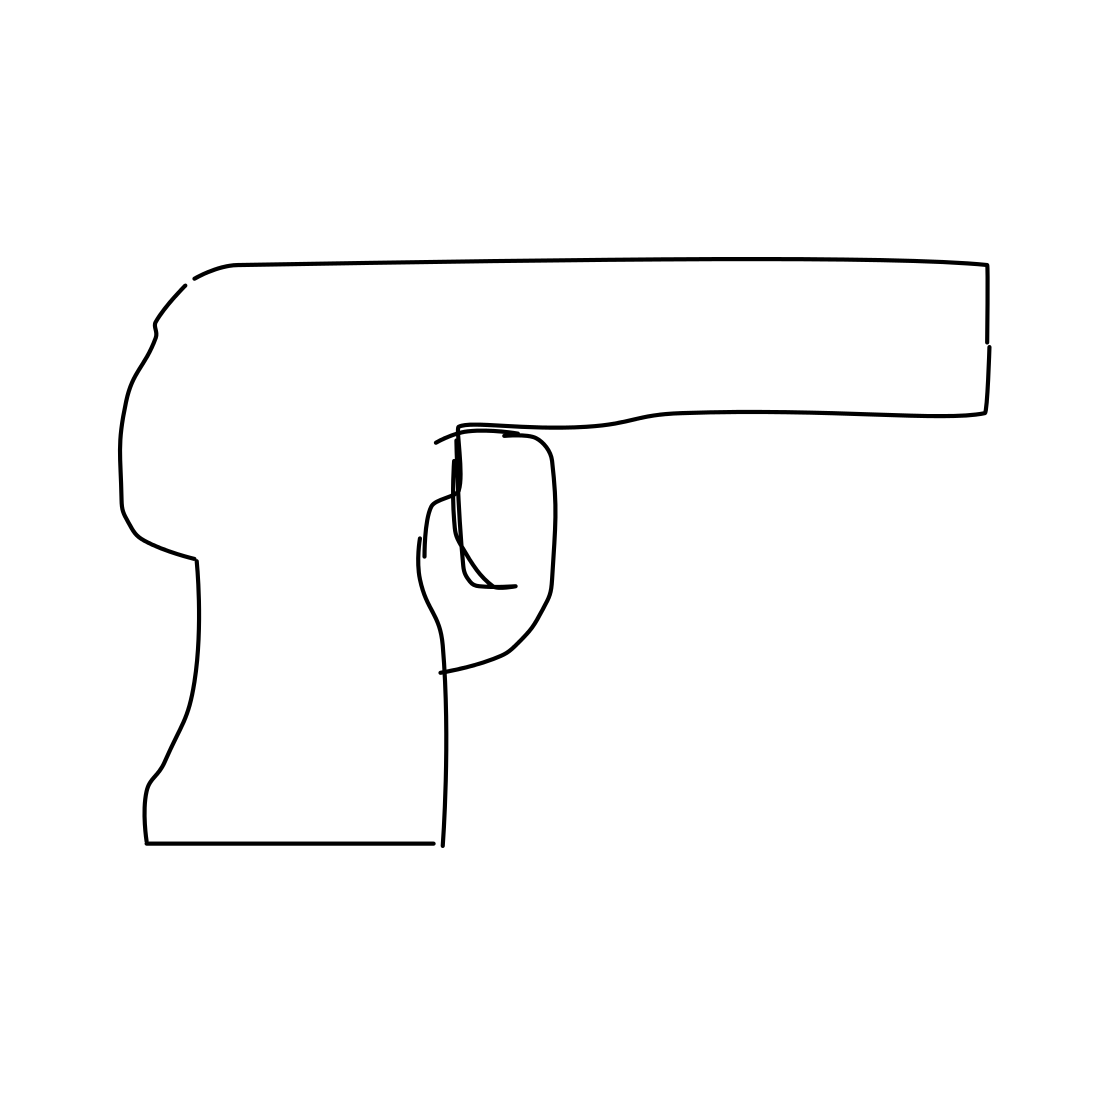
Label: revolver